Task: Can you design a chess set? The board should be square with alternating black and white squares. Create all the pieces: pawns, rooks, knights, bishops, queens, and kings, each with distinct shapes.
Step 2563:
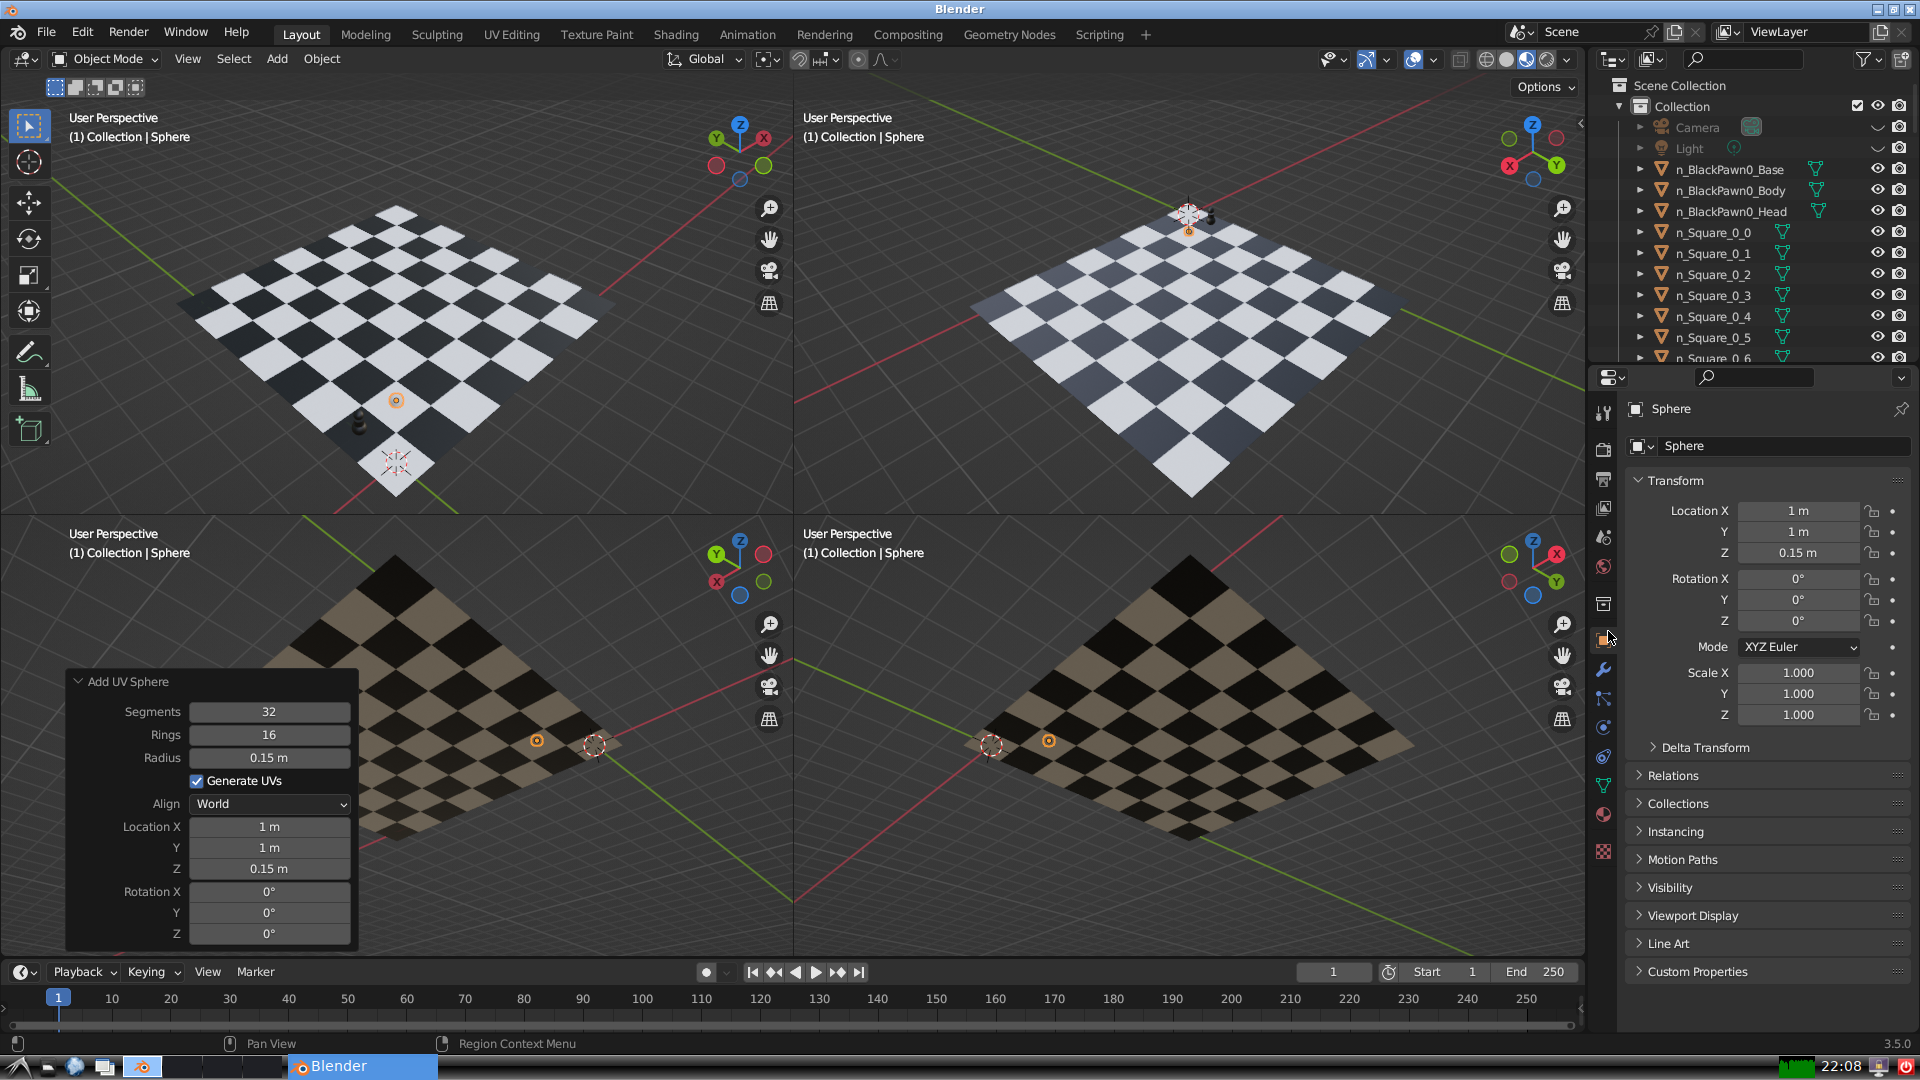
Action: {"mouse_move": [1732, 445]}